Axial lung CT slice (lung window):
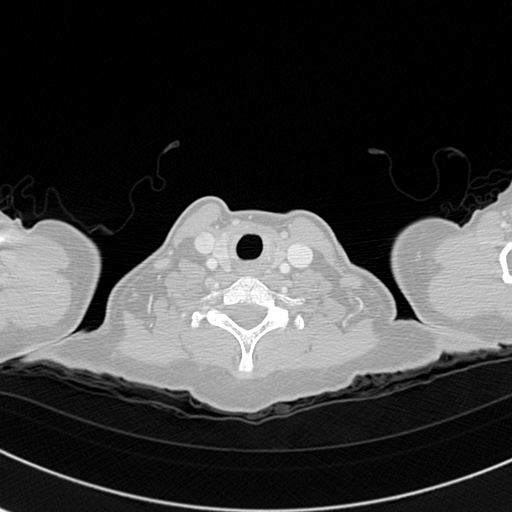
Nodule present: no